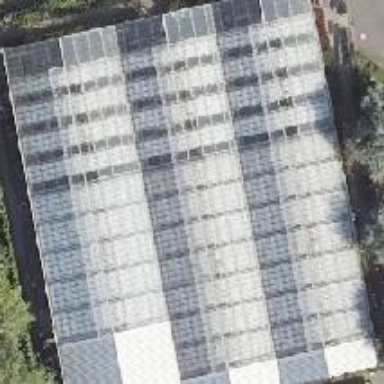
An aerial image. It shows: Greenhouse.